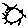
Label: sun